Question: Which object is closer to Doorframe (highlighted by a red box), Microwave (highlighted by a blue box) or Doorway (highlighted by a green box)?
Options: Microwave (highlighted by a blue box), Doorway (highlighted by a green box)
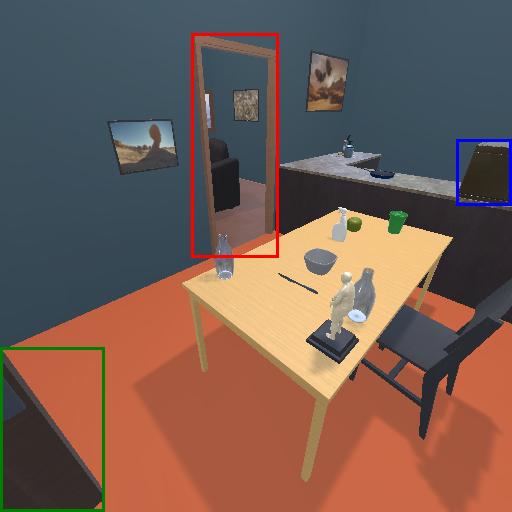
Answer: Microwave (highlighted by a blue box)